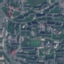
Land use / land cover: Residential